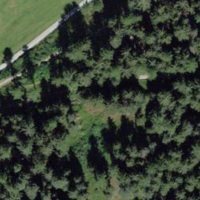
EUNIS habitat code: 43
Species observed at this site:
Primula veris